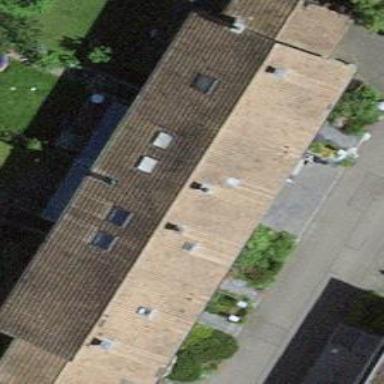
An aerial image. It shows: Terrace building.